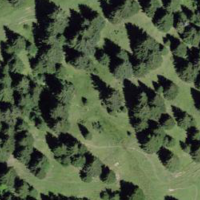
EUNIS habitat code: 44
Species observed at this site:
Arnica montana